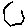
Label: hexagon